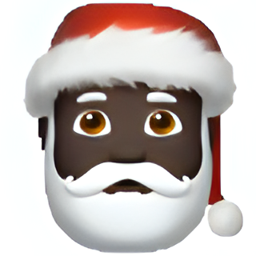
Name: father christmas
Emoji: 🎅🏿
Group: People & Body
Sub-group: person-fantasy